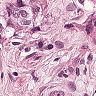
Metastatic tissue present: yes